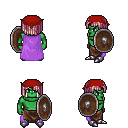
a pixel art fantasy rpg character, male body template, orc, green skin, lavender cape, robe skirt, white blonde pageboy hairstyle, red bandana, bracelets, metal boots, shield, four views (front, back, left, right), 2x2 character sprite sheet, small pixel art, hard edges, no anti-aliasing